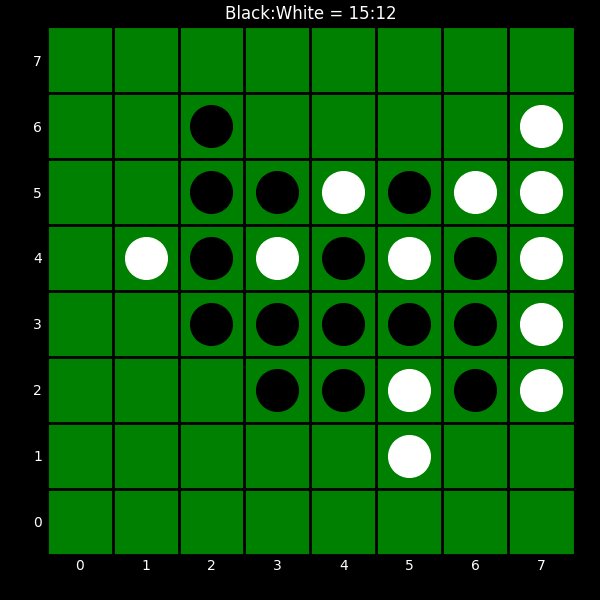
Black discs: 15
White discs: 12